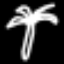
Label: palm tree